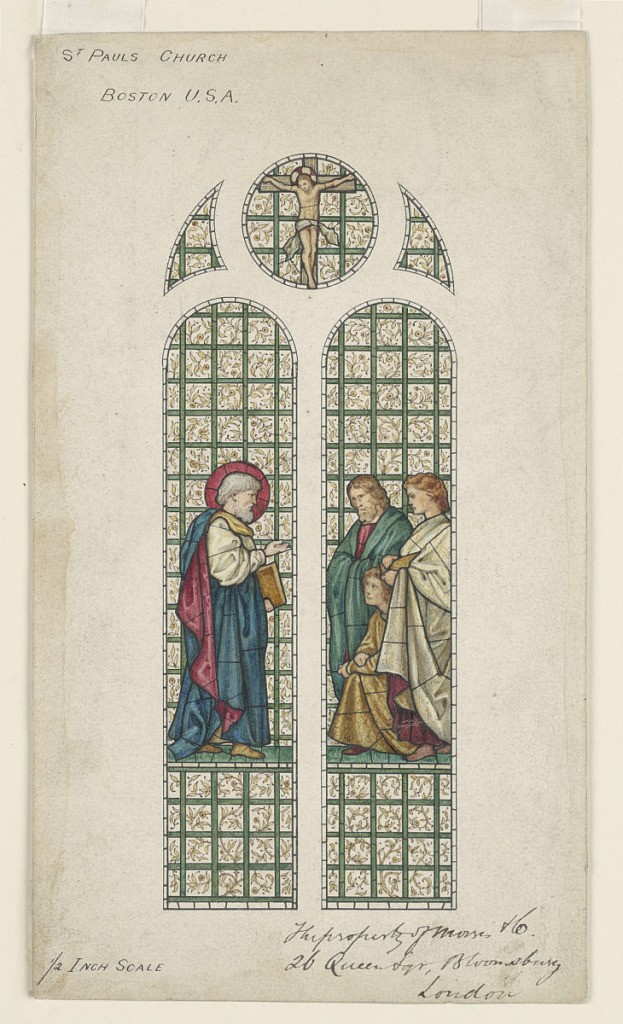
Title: Design for Stained Glass Window, St. Paul's Church, Boston, MA
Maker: Sir Edward Burne-Jones, English, 1833–1898
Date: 1870–74
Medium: Pen and ink, brush and watercolor on paper
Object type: Drawing
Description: Window consisting of two arched panels, with Saint Paul preaching in one and three figures listening in the other. Above, in a rondel, the crucified Christ.